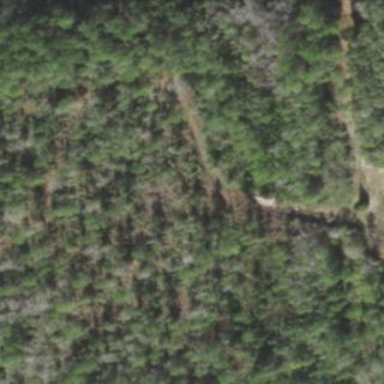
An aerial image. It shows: Mixed leaf woodland.